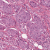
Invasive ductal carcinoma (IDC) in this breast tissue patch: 1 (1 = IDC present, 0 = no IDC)